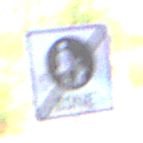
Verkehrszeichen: EndeFussgaengerzone
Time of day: Midday
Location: Roofed (Underpass)
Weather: Clear
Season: NotSpecified
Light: Natural